Question: : has Dojo widget.Style theme "claro" is used on body tag.
: has a dojo widget - Dialog box. The style definitions are applied directly to the widget. (Functionally this jsp is a footer).
'''
<div dojoType="dijit.Dialog" id="privacyDialog" style="background-color:#FFFFDF; border-style:solid; border-width:1px; border-color:#000; height:203px; width:350px; z-index:9999; display:none;">
'''
JSP1 includes the JSP2
: At run time, styles defined on Dialog box in JSP2 are getting overriden and the dialog box appears with the styles which are defined in claro.css (title bar with blue colour, close icon, etc).
: Dialog box should display as it was defined in the widget in JSP2.
I have tried overriding theme after reading <URL> specified in claro.css
In my case: specified the class as "form1" and the code added in claro.css is

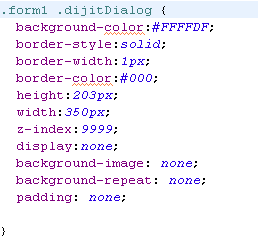
Answer: Your strategy is correct: create a style that is a more specific CSS selector, so it will override the default.
It must be that your selector ('.form1 .dijitDialog') is not being applied to the element. Look at the element in Firebug inspector - is your style being found but overridden (in firebug style inspector, does it have strike-through)? There may be some style in claro that is more specific.
Or, is your style not being applied to the element at all?
Also, I would urge you not to put your styles into the claro.css file, but in your own .css file. This will make upgrading dojo less nightmarish.
I see that:
> At run time, styles defined on Dialog box in JSP2 are getting
overriden and the dialog box appears with the styles which are defined
in claro.css (title bar with blue colour, close icon, etc).
So that means your styles are found and being applied. The dojo theme style is just more specific. What is the selector that overrides yours?
Without seeing that, I might recommend adding a class to your body tag, something like '<body class='claro myCompany'...' and then add that to your selector:
'.myCompany .form1 .dijitDialog'